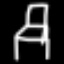
Label: chair